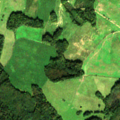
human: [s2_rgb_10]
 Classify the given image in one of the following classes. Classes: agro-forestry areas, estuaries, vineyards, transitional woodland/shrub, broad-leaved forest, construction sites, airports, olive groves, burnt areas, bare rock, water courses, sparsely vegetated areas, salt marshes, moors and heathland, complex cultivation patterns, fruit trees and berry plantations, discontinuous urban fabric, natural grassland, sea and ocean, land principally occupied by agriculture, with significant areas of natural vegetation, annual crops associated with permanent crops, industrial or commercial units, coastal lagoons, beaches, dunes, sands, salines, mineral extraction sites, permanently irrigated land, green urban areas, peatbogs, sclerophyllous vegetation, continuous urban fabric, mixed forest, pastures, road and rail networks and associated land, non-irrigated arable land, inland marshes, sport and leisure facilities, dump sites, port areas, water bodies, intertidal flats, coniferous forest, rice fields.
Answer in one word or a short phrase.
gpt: pastures, mixed forest